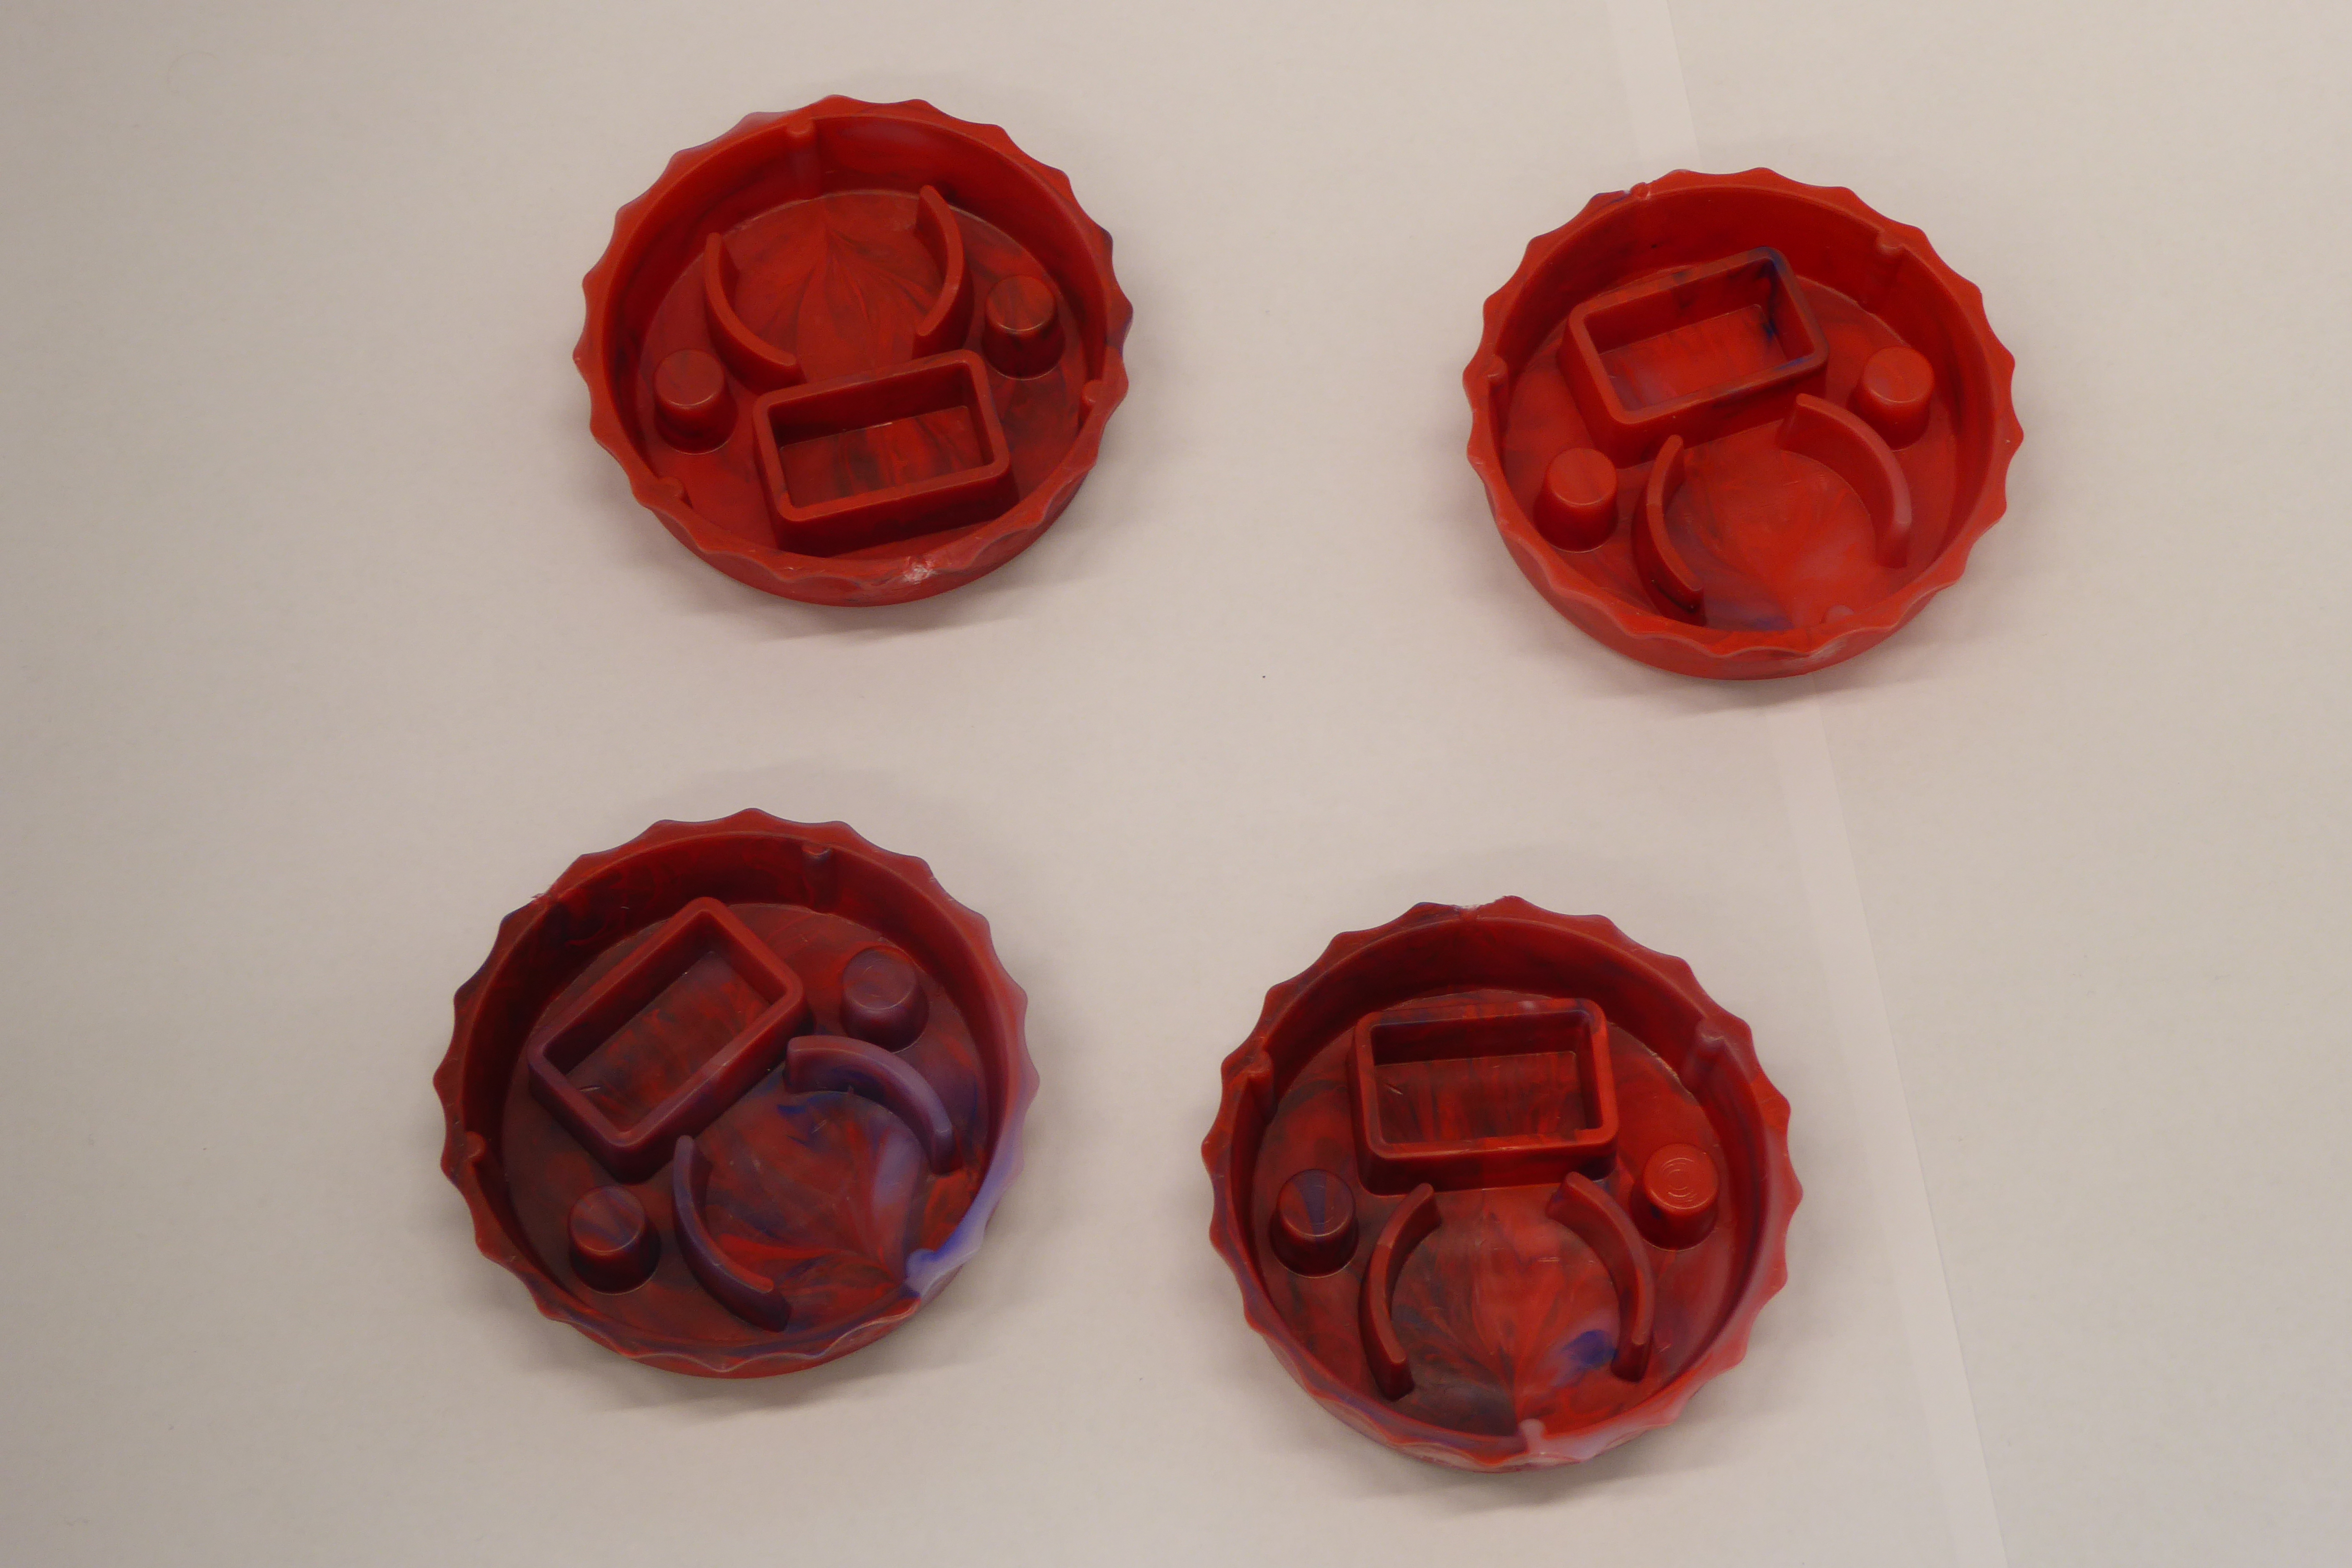
Label: Bottle Opener - Cover